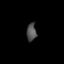
Tissue: lung
Cell type: Endothelial cells
Senescence score: 0.5475
Nuclear area (px): 172
Mean DAPI intensity: 78.756